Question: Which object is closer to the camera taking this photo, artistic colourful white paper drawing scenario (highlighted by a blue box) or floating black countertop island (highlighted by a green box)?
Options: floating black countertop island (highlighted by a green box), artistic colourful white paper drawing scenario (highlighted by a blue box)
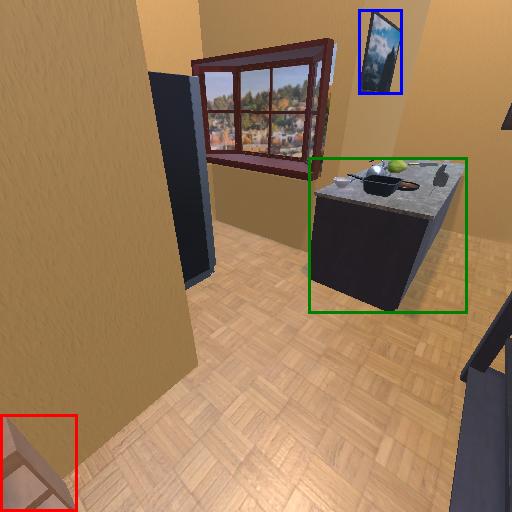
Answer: floating black countertop island (highlighted by a green box)